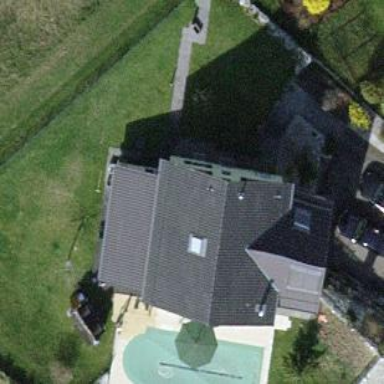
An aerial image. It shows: Simple and straightforward house.